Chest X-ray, PA view. Patient: 45 years old, sex F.
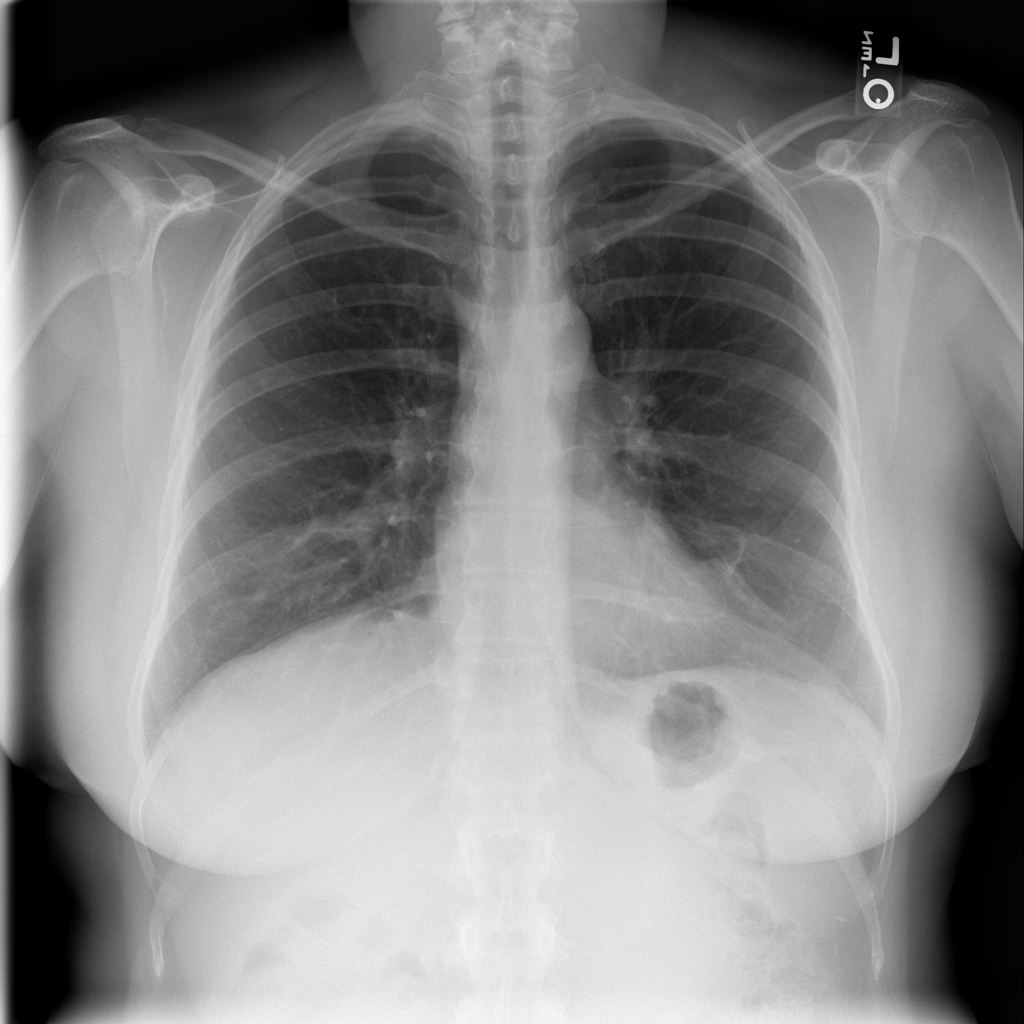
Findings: Atelectasis